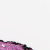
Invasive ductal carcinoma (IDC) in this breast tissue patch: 0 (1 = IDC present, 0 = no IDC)